Interaction volume radius: 10 \u00c5
Interaction volume height: 10 \u00c5
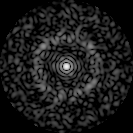
Disorder parameter: 0.8058